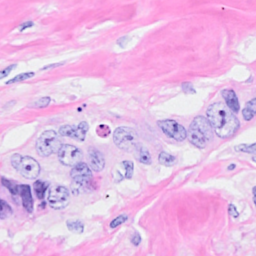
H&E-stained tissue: Breast